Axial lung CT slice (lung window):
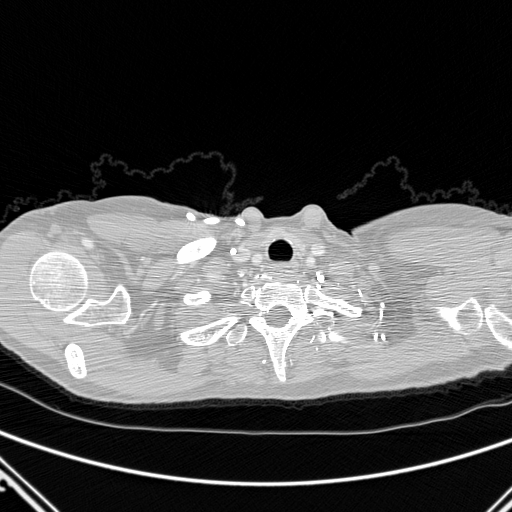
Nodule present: no